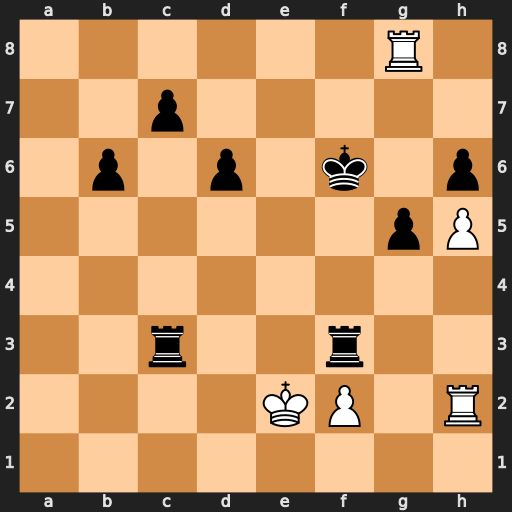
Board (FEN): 6R1/2p5/1p1p1k1p/6pP/8/2r2r2/4KP1R/8
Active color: w
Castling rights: -
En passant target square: -
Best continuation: Rf8+ Ke7 Rxf3